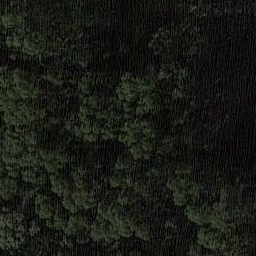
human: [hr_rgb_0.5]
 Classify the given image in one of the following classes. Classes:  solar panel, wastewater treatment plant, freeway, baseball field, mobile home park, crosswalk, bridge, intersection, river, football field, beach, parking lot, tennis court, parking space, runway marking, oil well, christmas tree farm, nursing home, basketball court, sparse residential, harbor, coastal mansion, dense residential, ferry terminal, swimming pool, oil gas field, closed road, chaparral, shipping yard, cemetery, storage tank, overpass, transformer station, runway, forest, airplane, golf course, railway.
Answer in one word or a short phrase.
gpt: forest